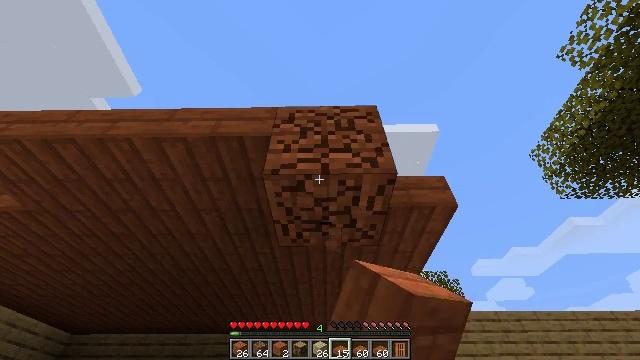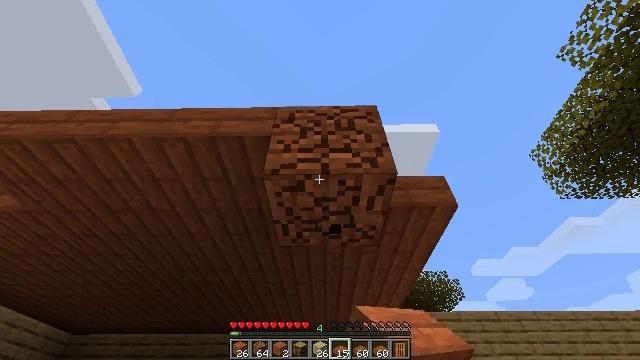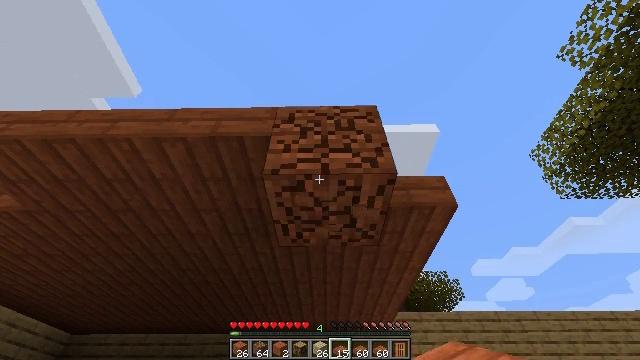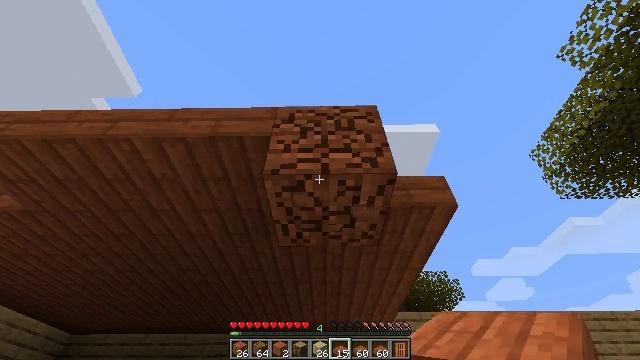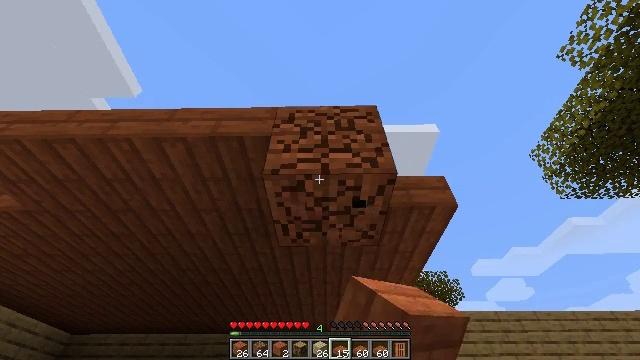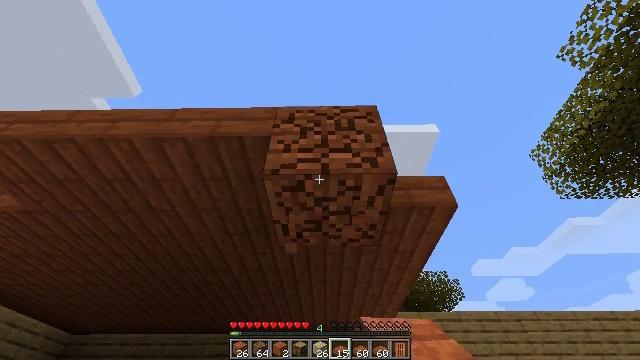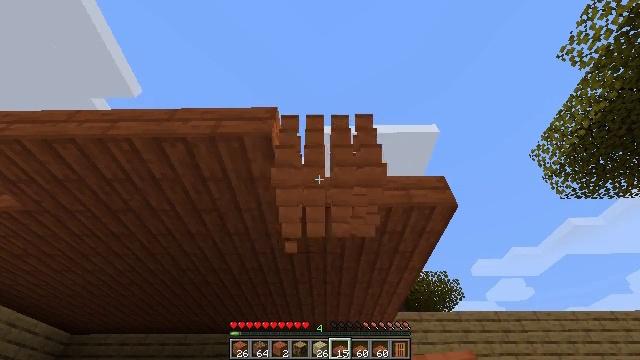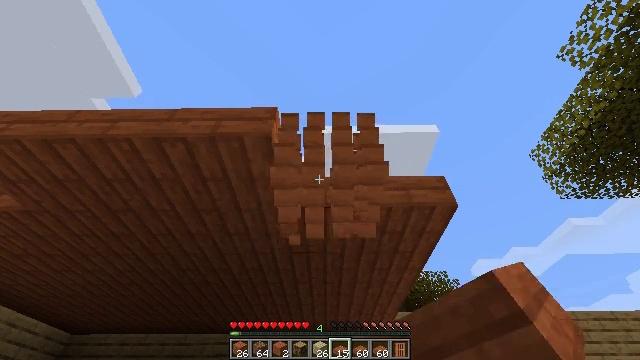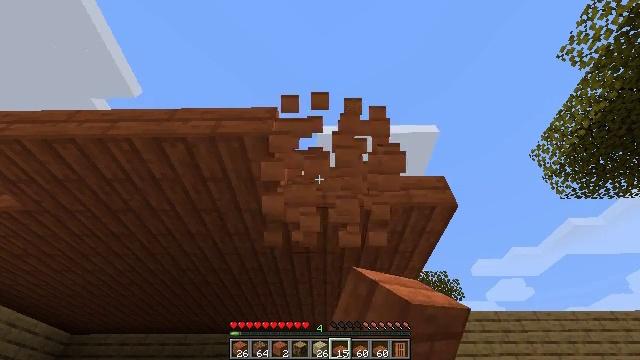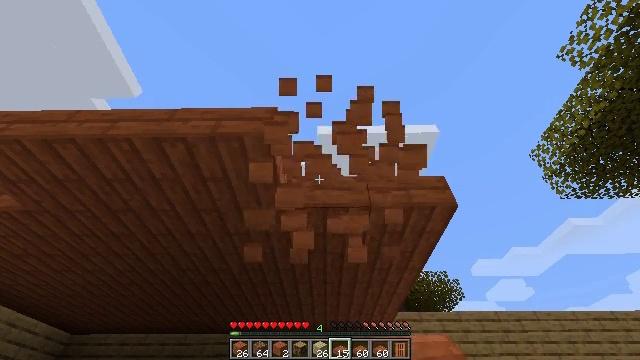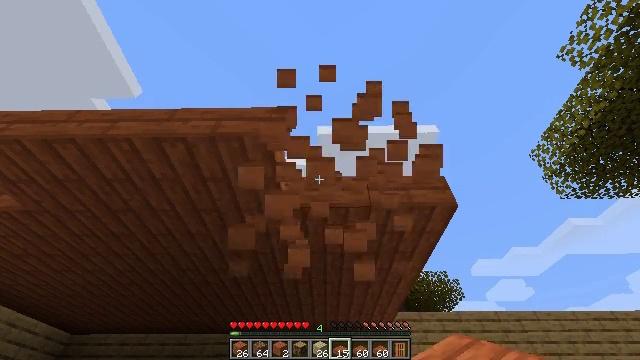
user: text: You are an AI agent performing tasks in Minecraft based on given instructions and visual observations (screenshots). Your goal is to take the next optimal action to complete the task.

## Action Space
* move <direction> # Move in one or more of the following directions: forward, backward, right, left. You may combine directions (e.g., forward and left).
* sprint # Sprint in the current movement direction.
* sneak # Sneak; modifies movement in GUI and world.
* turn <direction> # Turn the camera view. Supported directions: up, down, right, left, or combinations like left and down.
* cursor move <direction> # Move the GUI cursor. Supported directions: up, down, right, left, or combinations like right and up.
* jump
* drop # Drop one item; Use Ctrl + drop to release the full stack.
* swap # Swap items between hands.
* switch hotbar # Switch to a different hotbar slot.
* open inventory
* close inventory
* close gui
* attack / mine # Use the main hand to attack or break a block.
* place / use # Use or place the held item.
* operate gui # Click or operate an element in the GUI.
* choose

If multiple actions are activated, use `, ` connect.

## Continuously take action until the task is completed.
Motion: motion action
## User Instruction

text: Remove the acacia slab from the structure.
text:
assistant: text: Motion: attack / mine
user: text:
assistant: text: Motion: attack / mine
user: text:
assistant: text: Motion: attack / mine
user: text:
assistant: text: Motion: attack / mine
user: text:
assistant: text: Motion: attack / mine
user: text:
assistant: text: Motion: attack / mine
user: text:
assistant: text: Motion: attack / mine
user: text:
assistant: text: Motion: attack / mine
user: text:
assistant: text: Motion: attack / mine
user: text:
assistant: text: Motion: attack / mine
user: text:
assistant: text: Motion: attack / mine